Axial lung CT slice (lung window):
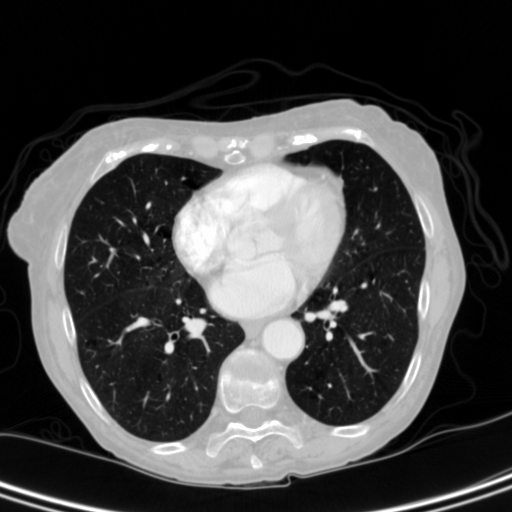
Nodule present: no